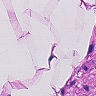
Metastatic tissue present: no